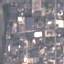
Land use / land cover class: Industrial